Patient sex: F
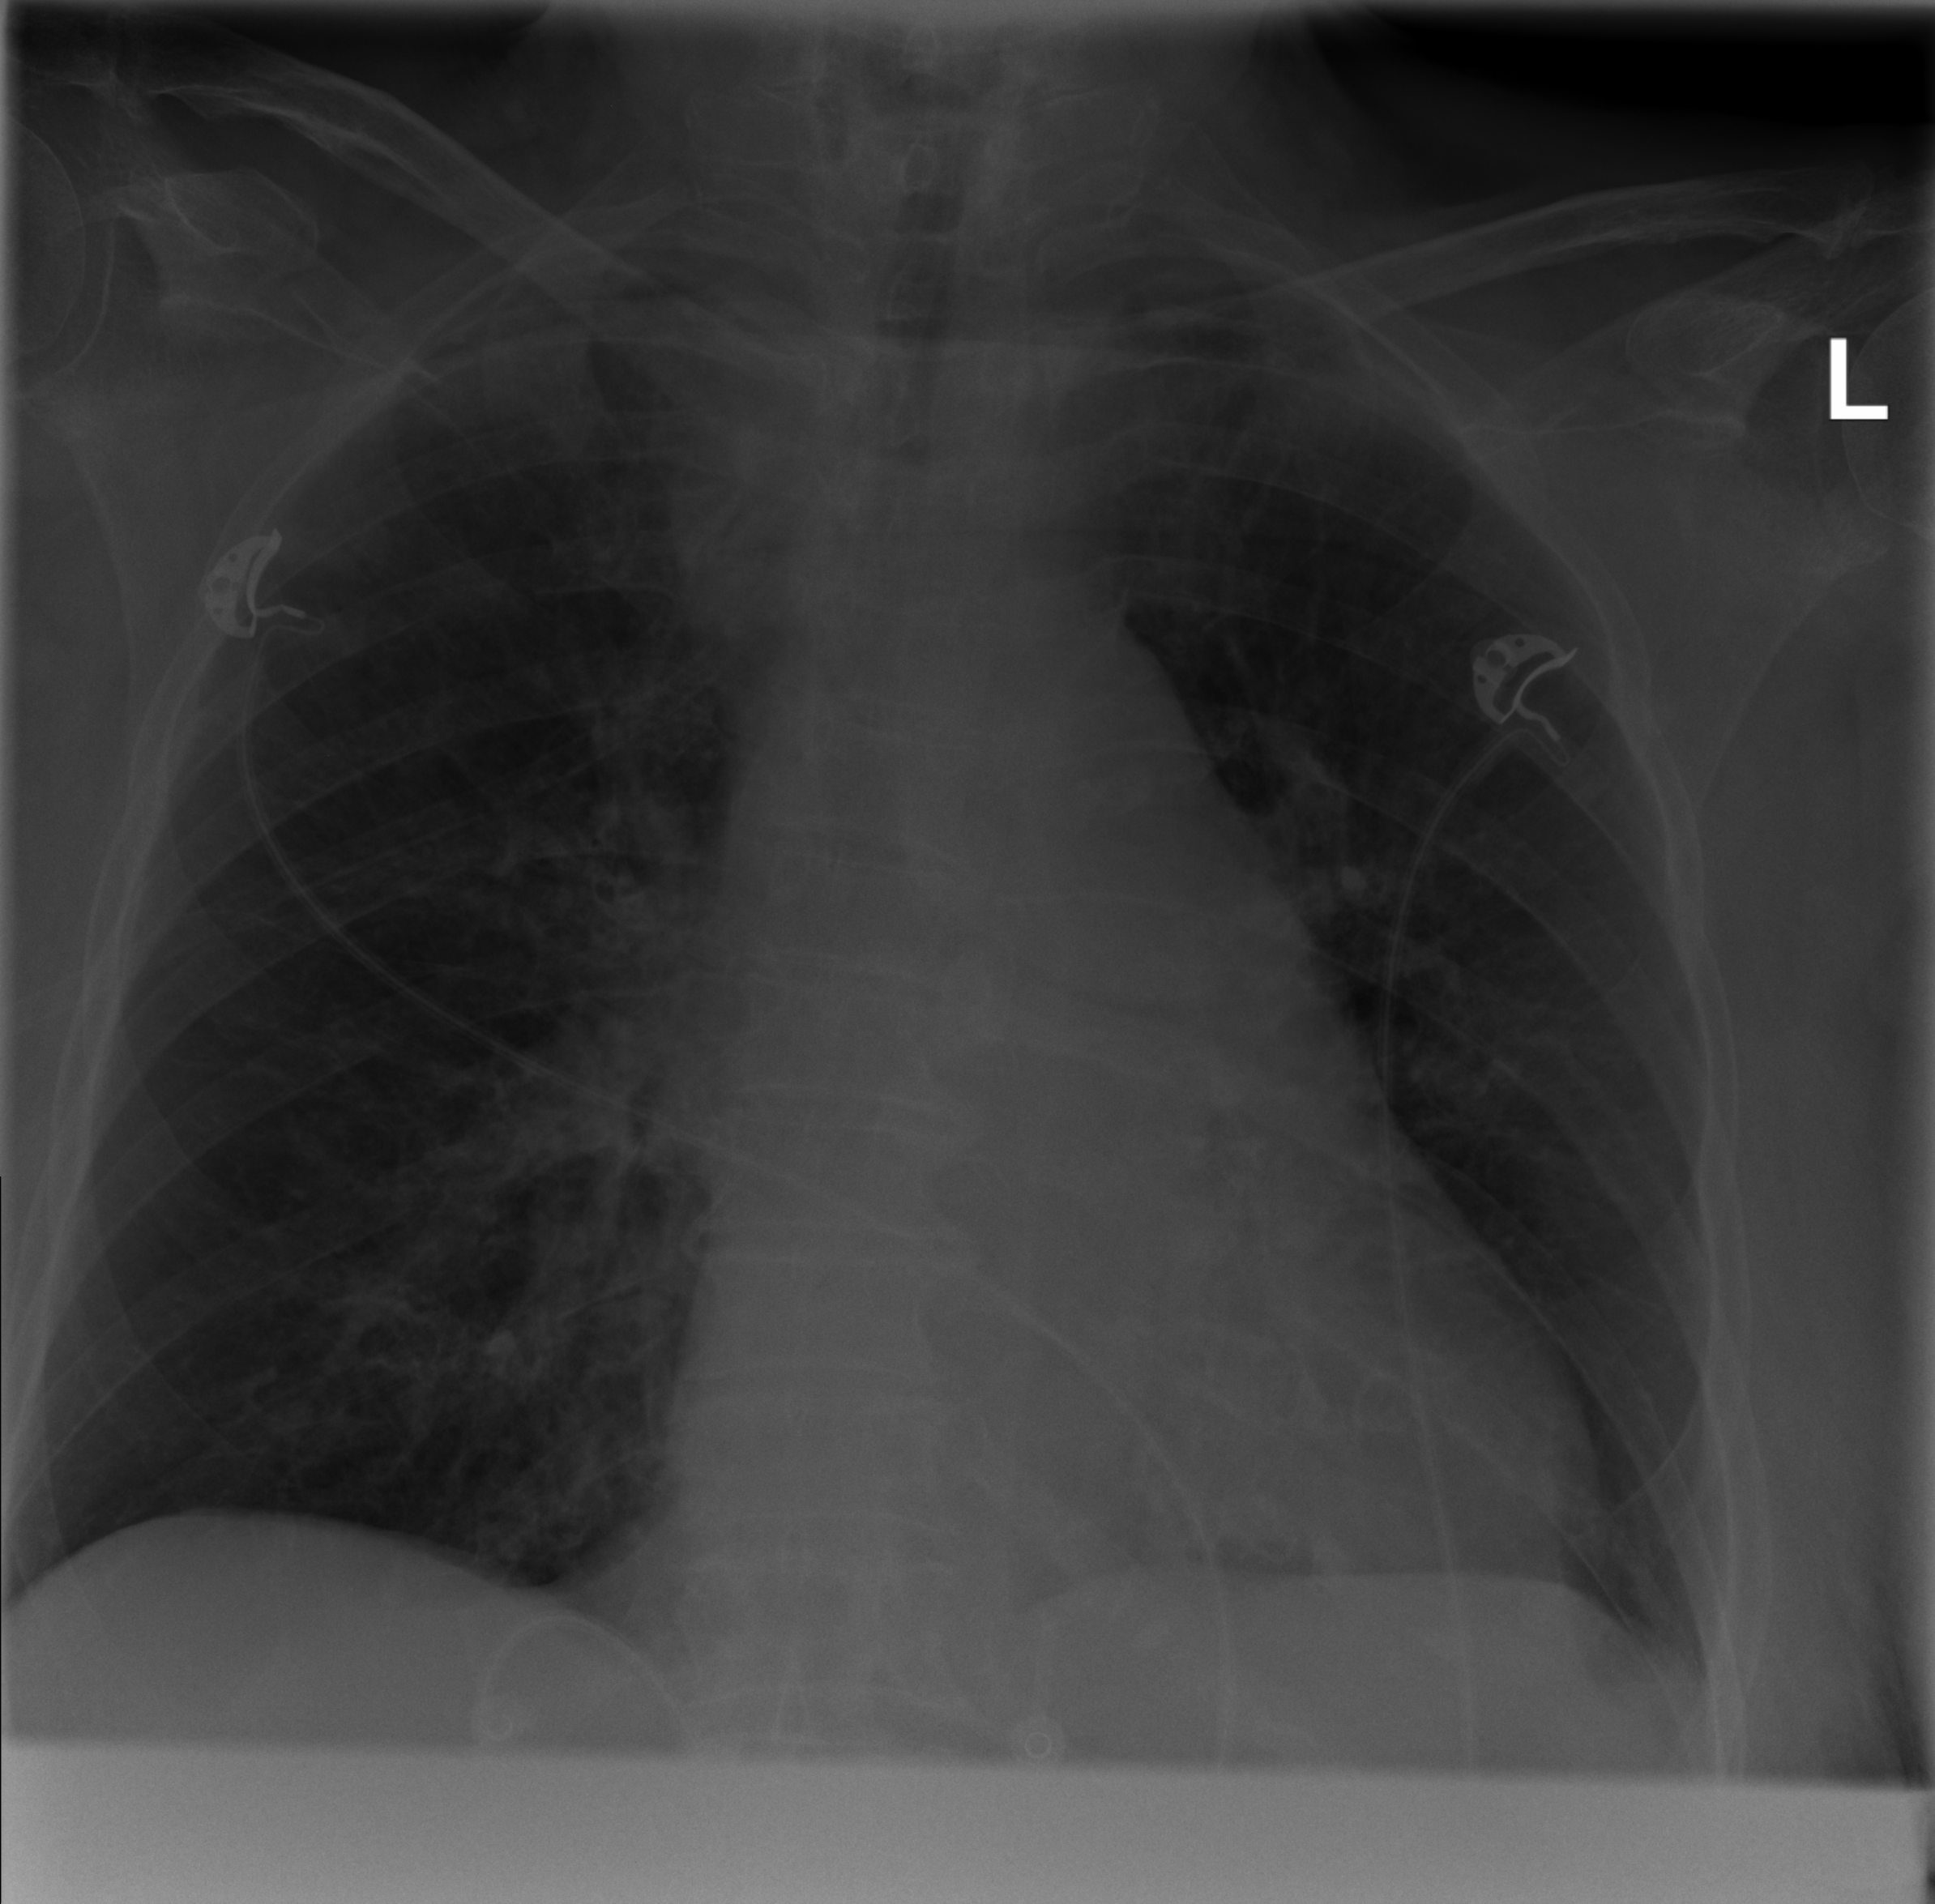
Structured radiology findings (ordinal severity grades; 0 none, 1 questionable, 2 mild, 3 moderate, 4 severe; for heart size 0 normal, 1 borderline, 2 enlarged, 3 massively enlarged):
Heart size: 2
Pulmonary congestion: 2
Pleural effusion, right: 0
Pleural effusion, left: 0
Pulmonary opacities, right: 2
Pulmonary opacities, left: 2
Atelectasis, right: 0
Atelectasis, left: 0